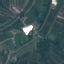
Land use / land cover: PermanentCrop